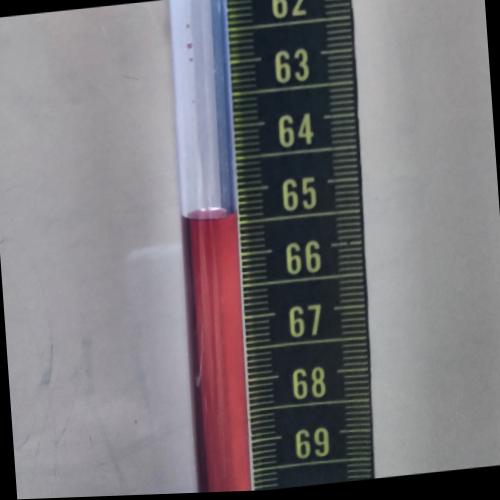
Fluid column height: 65.4 cm